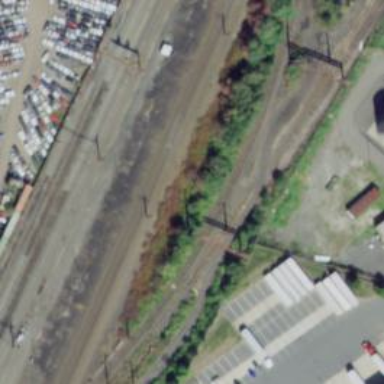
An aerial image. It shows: Abandoned railway.